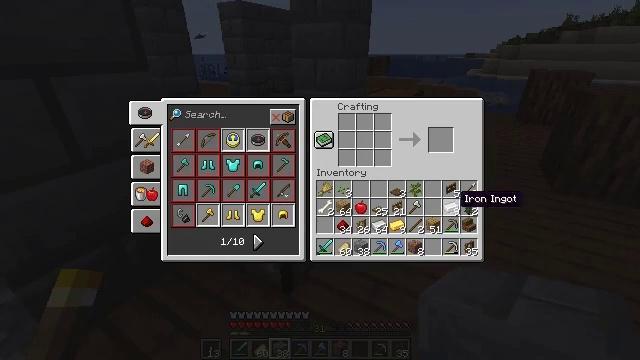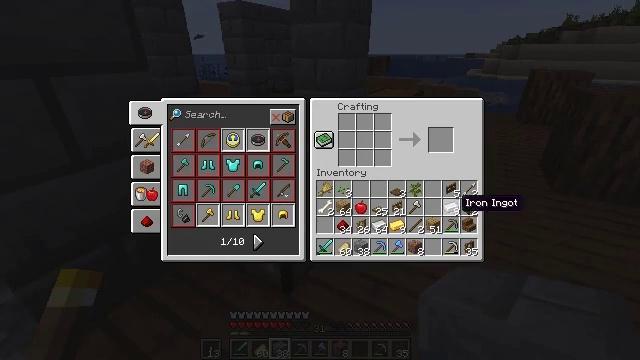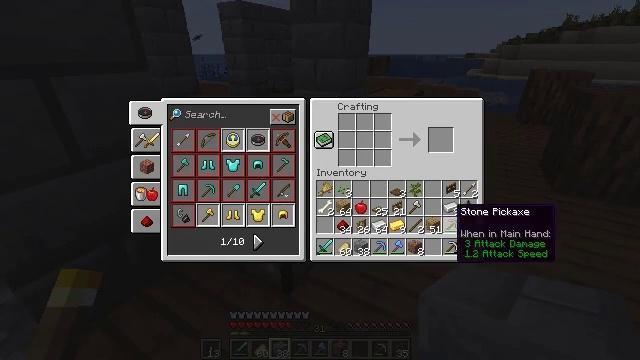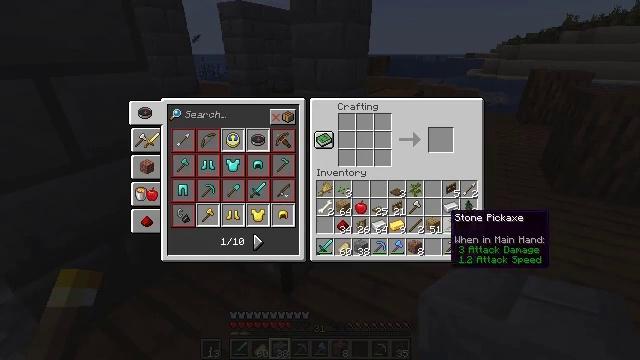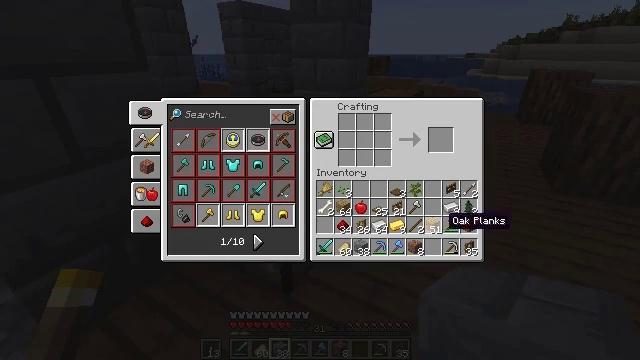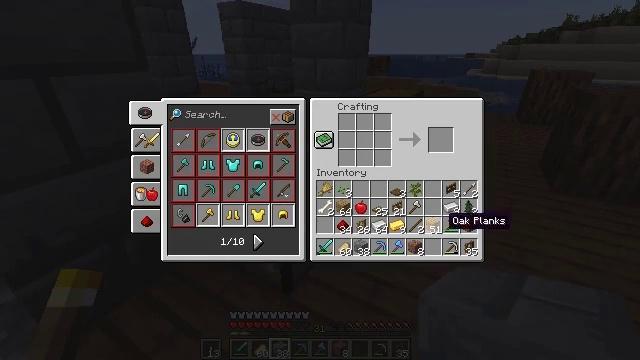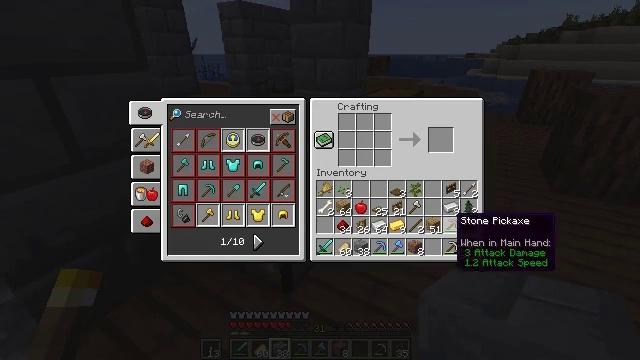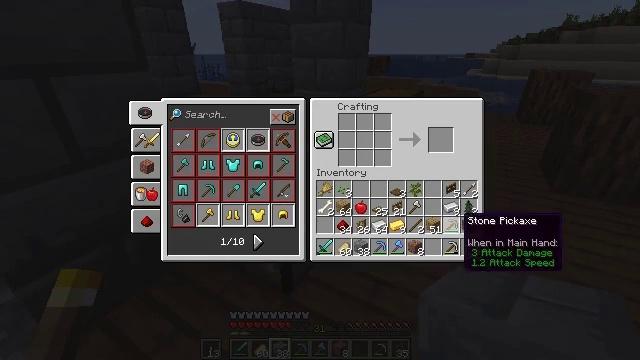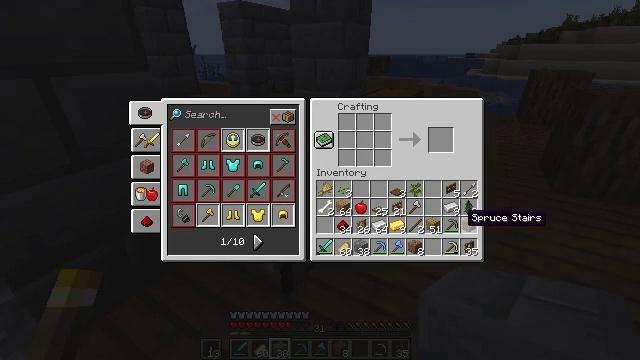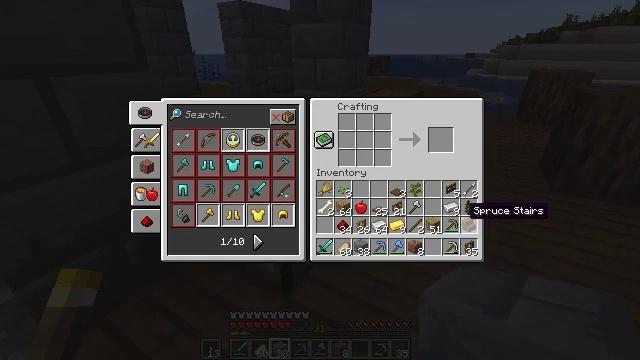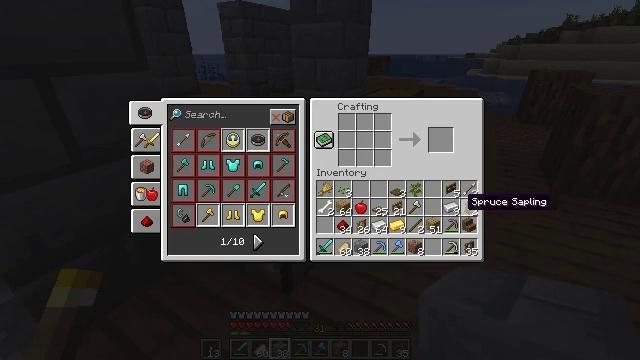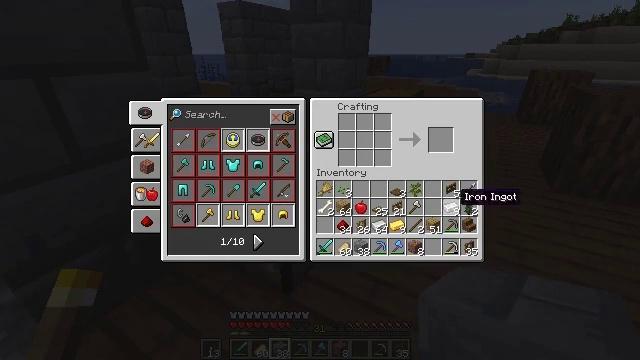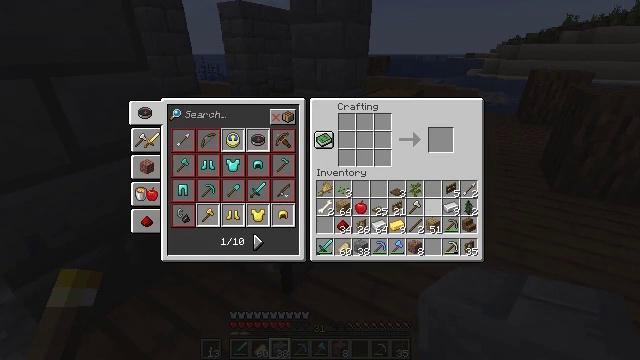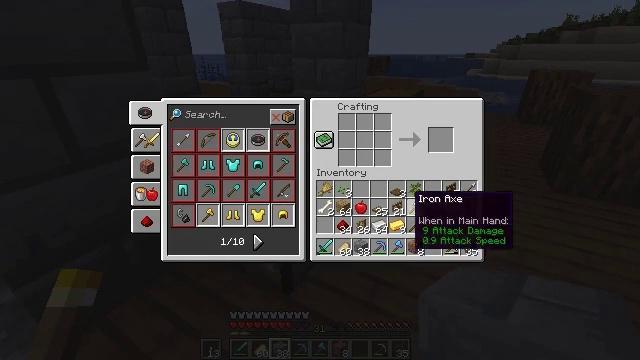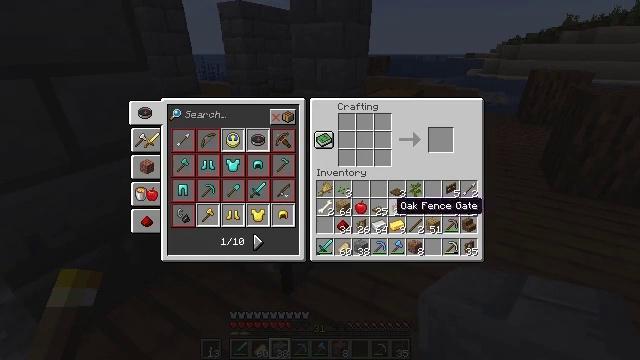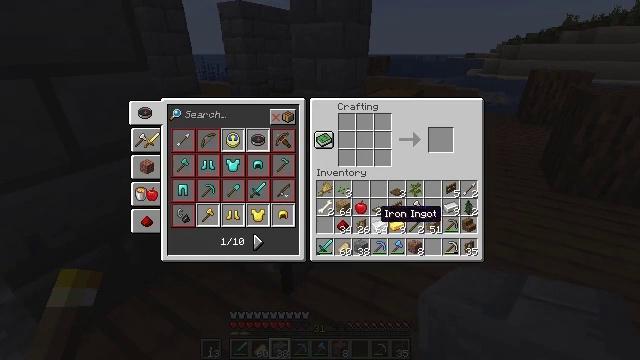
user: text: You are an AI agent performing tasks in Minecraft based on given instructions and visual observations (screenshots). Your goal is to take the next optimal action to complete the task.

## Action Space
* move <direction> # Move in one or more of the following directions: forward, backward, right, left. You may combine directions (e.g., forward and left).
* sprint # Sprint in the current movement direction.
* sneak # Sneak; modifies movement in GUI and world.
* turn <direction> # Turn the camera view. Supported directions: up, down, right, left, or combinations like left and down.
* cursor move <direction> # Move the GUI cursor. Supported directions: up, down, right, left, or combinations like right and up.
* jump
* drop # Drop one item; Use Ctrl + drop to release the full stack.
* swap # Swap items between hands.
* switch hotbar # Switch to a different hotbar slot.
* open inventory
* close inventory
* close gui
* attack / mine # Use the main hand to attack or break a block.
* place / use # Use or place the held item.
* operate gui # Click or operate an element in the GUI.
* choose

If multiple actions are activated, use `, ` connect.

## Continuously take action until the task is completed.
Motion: motion action
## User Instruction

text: Craft stone brick stairs.
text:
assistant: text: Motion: no_op
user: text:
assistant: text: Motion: cursor move down
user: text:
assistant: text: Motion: no_op
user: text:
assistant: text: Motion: no_op
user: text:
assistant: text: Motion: no_op
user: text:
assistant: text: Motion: cursor move right
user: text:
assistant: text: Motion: cursor move right
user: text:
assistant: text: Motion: no_op
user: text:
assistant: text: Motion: cursor move up
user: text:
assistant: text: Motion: cursor move up
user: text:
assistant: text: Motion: cursor move left
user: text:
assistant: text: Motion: cursor move left
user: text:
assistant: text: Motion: cursor move left
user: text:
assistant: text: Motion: cursor move left and down
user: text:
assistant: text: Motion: cursor move left and down
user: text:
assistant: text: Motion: cursor move left
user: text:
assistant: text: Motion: no_op
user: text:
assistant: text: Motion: no_op
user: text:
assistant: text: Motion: no_op
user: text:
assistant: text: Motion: no_op
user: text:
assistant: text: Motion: no_op
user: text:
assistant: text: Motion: no_op
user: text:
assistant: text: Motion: no_op
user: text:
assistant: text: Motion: no_op
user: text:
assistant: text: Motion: no_op
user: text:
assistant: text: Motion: no_op
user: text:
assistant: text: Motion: no_op
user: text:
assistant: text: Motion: no_op
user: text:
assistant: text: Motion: operate gui
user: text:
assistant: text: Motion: operate gui